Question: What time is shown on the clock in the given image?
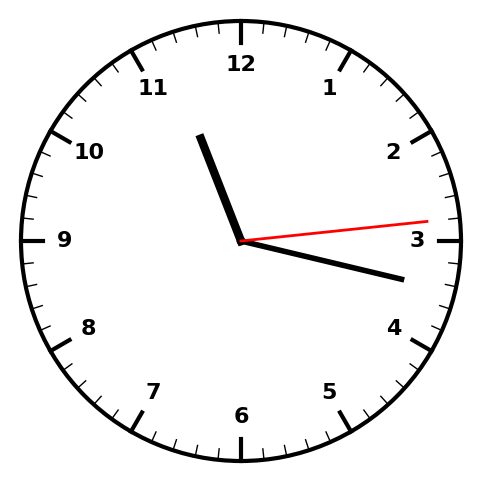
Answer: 11:17:14